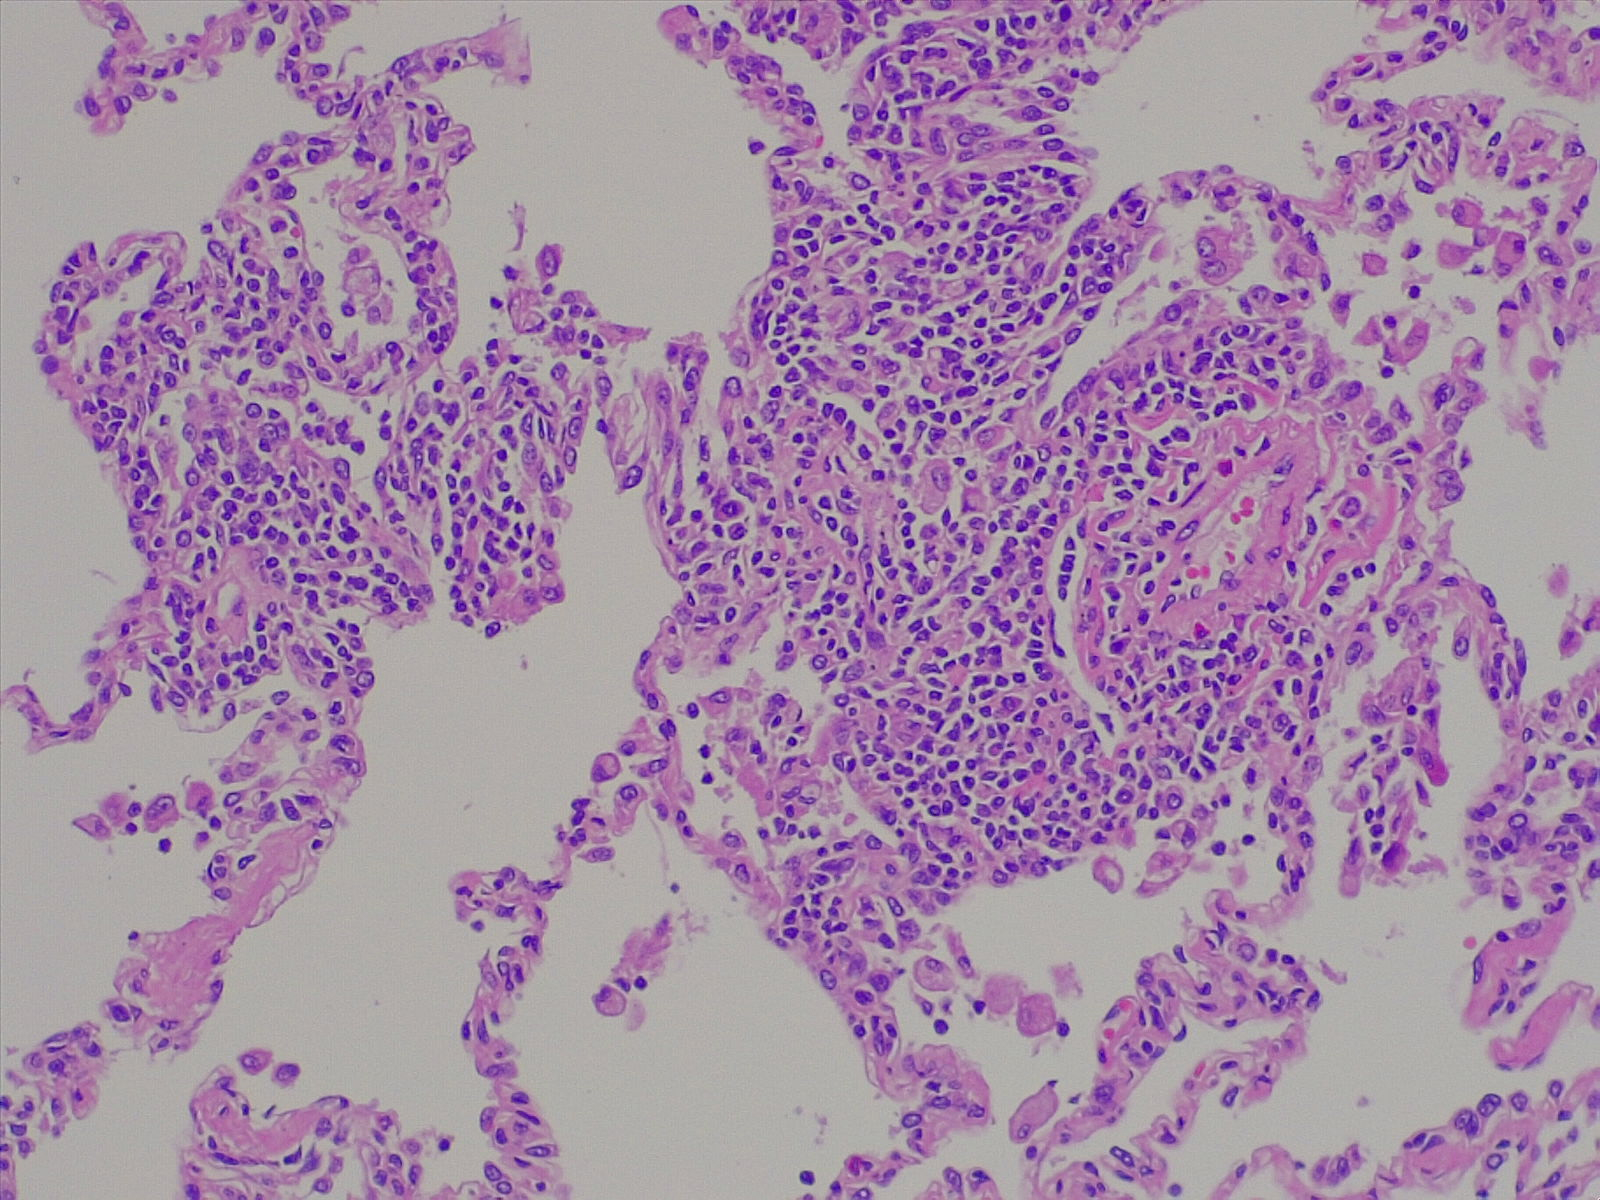
Label: normal lung tissue